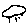
Label: cloud